Question: An image speaks always more than a ton of text, here's what I'm trying to do :

What is in the center of the circle is the user's phone position (origin). The app displays a custom camera view and it also shows an OpenGL scene (depending where you are looking). The OpenGL scene is only composed of a simple cube and when the user is looking in the right direction the cube is rendered.
I'm pretty new to OpenGL and I achieved to display the cube in front of the camera but it's static : I can't move around the 360deg view.
I get from the sensors the orientation of the device :
'''
int type = event.sensor.getType();
float[] data;
if (type == Sensor.TYPE_ACCELEROMETER) {
mGData = data;
} else if (type == Sensor.TYPE_MAGNETIC_FIELD) {
mMData = data;
} else {
// we should not be here.
return;
}
for (int i=0 ; i<3 ; i++)
data[i] = event.values[i];
SensorManager.getRotationMatrix(mR, mI, mGData, mMData);
SensorManager.getOrientation(mR, mOrientation);
'''
As far as I understand, the 3 simultaneous orthogonal rotation angles are stored in mOrientation. But what then ? I wanted to make something like 'GLU.lookAt(0, 0, 0, X, Y, Z, ?, ?, ?)' in the 'onDrawFrame' method but it didn't work. I want to make something like that guy said he couldn't do (see the last paragraph here : <URL>.
Here's the code I used in 'onDrawFram' :
'''
gl.glClear(GL10.GL_COLOR_BUFFER_BIT | GL10.GL_DEPTH_BUFFER_BIT);
gl.glMatrixMode(GL10.GL_MODELVIEW);
// Look in a direction (with the sensors)
gl.glLoadIdentity();
GLU.gluLookAt(gl, 0.0f, 0.0f, 0.0f, ?, ?, ?, ?, ?, ?); // Where I need help
gl.glPushMatrix();
// Place the cube in the scene
gl.glTranslatef(0, 0, -5);
mCube.draw(gl);
'''
Thanks for your help
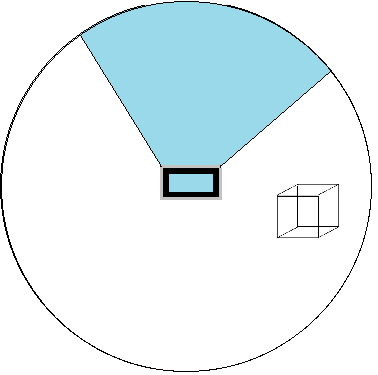
Answer: This will do what that person was trying to do, but the problem with his idea is the up-vector is always pointing up on the y-axis. So if you roll the phone the camera isn't going to roll with it.
'''
float pi = (float) Math.PI;
float rad2deg = 180/pi;
// Get the pitch, yaw and roll from the sensor.
float yaw = orientation[0] * rad2deg;
float pitch = orientation[1] * rad2deg;
float roll = orientation[2] * rad2deg;
// Convert pitch, yaw and roll to a vector
float x = (float)(Math.cos( yaw ) * Math.cos( pitch ));
float y = (float)(Math.sin( yaw ) * Math.cos( pitch ));
float z = (float)(Math.sin( pitch ));
GLU.gluLookAt( gl, 0.0f, 0.0f, 0.0f, x, y, z, 0.0f, 1.0f, 0.0f );
'''
Using the three glRotates is a better option IMO, unless you want to lock the roll for some reason.
Note: I'm not sure which direction Android calls up in relation to the phone's screen so I may have got yaw, pitch and roll misconfigured.